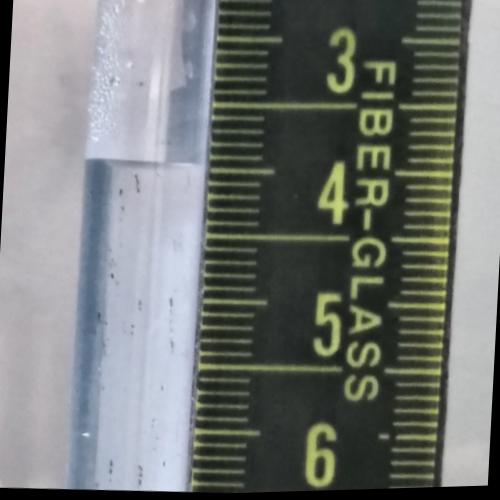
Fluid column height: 4.0 cm